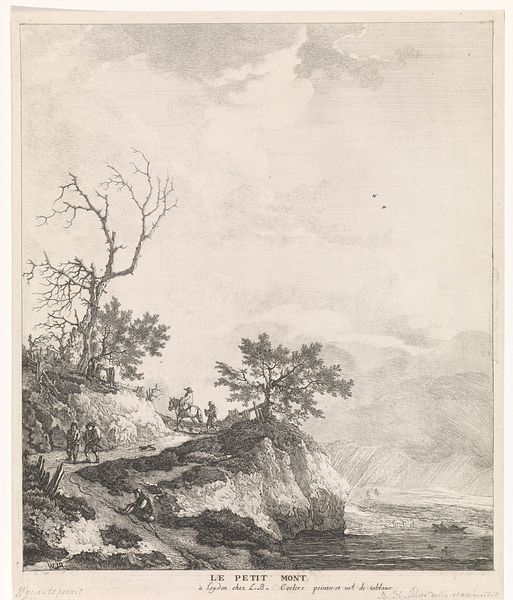
Titel: Landschap met reizigers
Künstler: Barend Hendrik Thier
Standort: Amsterdam
Institution: Rijksmuseum
Schlagwörter: homme, chien, mort, arbre, nature, paysage, fleuve, cheval, dessin, chemin, rivière, hommes, chevalier, estampe, chute, route, roche, abre, roches, chute d'eau, homems